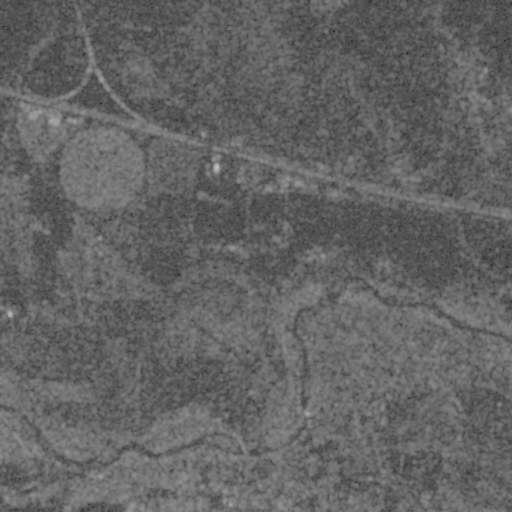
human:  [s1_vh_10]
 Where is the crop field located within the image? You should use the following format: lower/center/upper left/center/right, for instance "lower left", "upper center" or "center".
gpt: The crop field is located in the upper left of the image.
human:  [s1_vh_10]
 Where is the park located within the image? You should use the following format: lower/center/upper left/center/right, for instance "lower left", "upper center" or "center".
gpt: The park is located in the upper center of the image.
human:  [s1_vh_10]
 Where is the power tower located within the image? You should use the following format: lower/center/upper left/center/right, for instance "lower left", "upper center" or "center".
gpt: There is no power tower in the image.

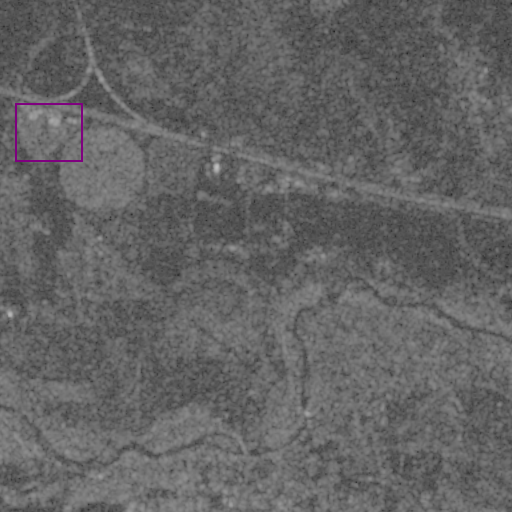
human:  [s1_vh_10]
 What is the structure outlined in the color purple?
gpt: The structure outlined in purple is a crop field.
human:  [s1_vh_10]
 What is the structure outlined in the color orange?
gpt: There is no orange outline.